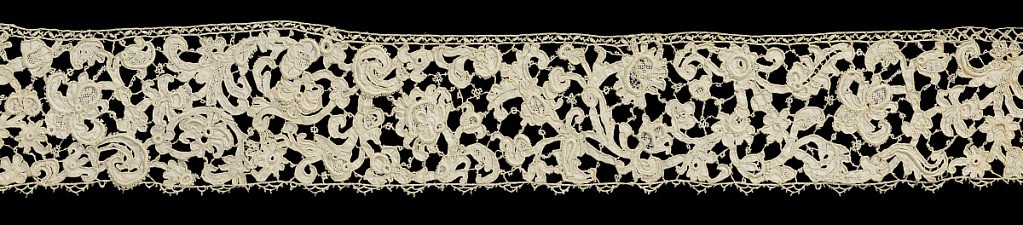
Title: Border
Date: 17th century
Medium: linen Technique: needle lace
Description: Venetian point in low relief with various needlemade stitches and picots. Design of scrolling stem with leaves and flowers.